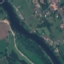
Land use / land cover class: River